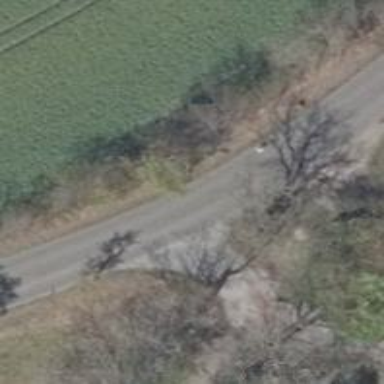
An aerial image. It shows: Residential road with gravel surface.